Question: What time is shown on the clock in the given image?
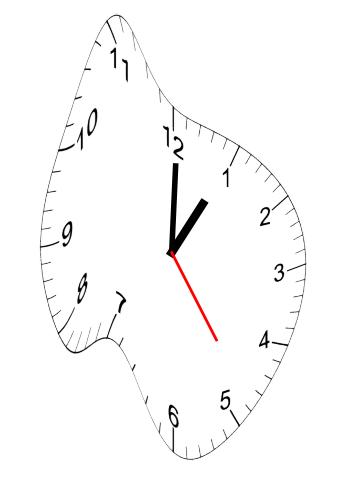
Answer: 01:00:24